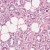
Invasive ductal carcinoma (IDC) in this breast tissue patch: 1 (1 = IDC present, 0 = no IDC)